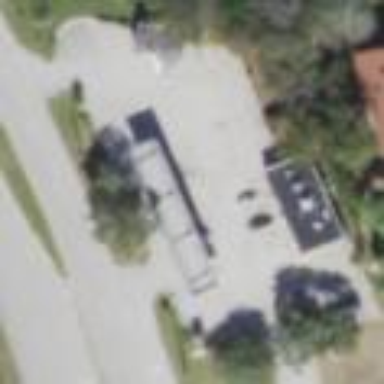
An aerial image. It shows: Fuel station.